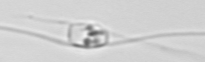
Label: Chaetoceros_danicus